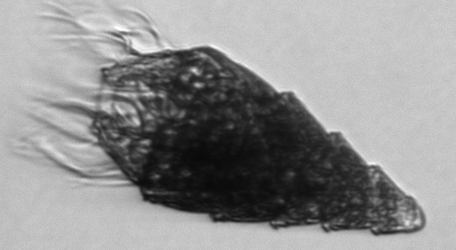
Label: Laboea_strobila